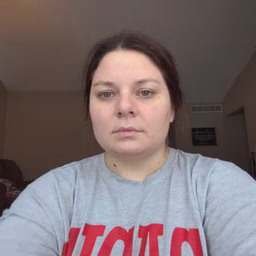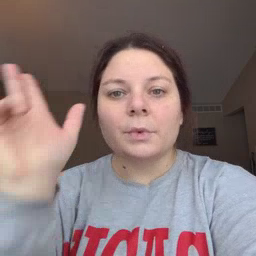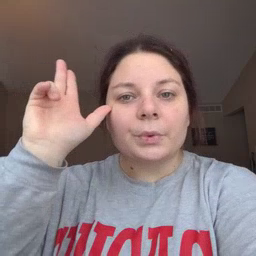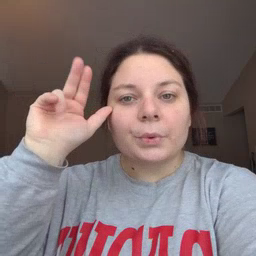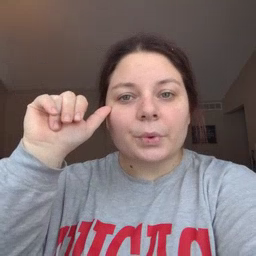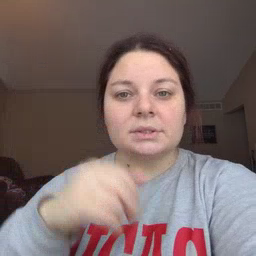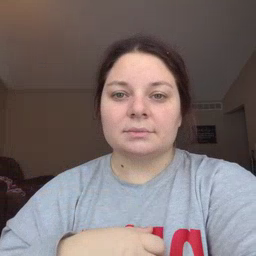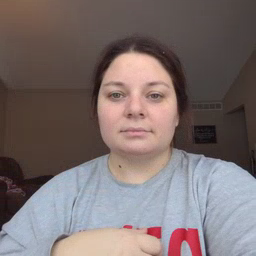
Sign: horse